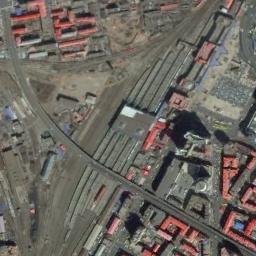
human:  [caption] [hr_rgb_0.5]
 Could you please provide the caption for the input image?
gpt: There are many buildings of different shapes beside the railway station .

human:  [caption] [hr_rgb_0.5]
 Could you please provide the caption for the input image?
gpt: There is a fully equipped railway station in the city .

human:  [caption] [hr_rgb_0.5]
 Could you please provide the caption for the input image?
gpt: The railway station has lots of rails and a building and an overpass is over the railways .

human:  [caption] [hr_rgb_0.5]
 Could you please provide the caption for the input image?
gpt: The railway station is on the bare land next to some buildings .

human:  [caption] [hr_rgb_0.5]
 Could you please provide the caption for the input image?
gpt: There are some red buildings near the railway station .